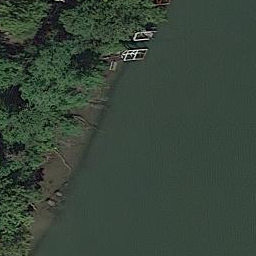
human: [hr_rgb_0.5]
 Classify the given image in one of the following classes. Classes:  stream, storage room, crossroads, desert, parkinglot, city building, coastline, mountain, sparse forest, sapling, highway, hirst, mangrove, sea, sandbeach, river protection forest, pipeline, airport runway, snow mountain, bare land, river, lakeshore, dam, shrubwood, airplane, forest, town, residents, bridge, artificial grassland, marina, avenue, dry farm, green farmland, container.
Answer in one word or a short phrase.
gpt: river protection forest